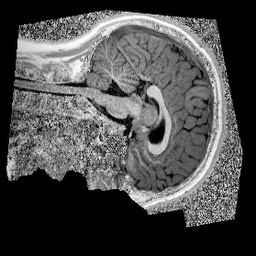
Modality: UNIT1
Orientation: sagittal
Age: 12
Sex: male
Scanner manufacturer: siemens
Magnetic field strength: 3 T
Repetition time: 4 s
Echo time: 0.00299 s